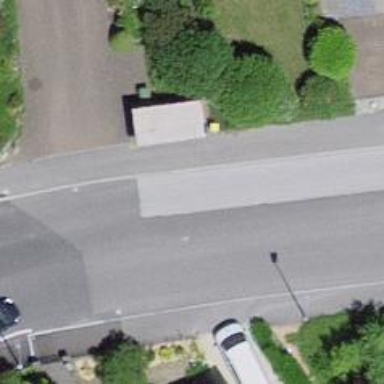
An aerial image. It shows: Post box.